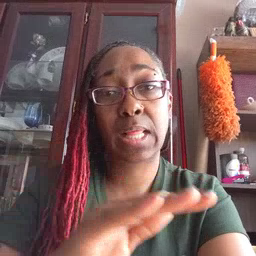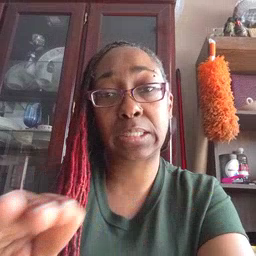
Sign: clean